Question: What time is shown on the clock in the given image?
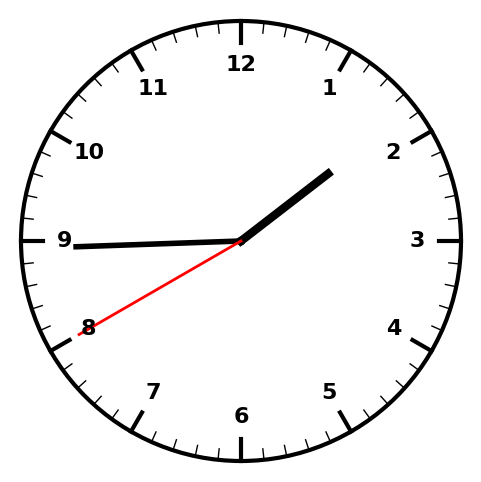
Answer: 01:44:40